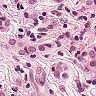
Metastatic tissue present: yes